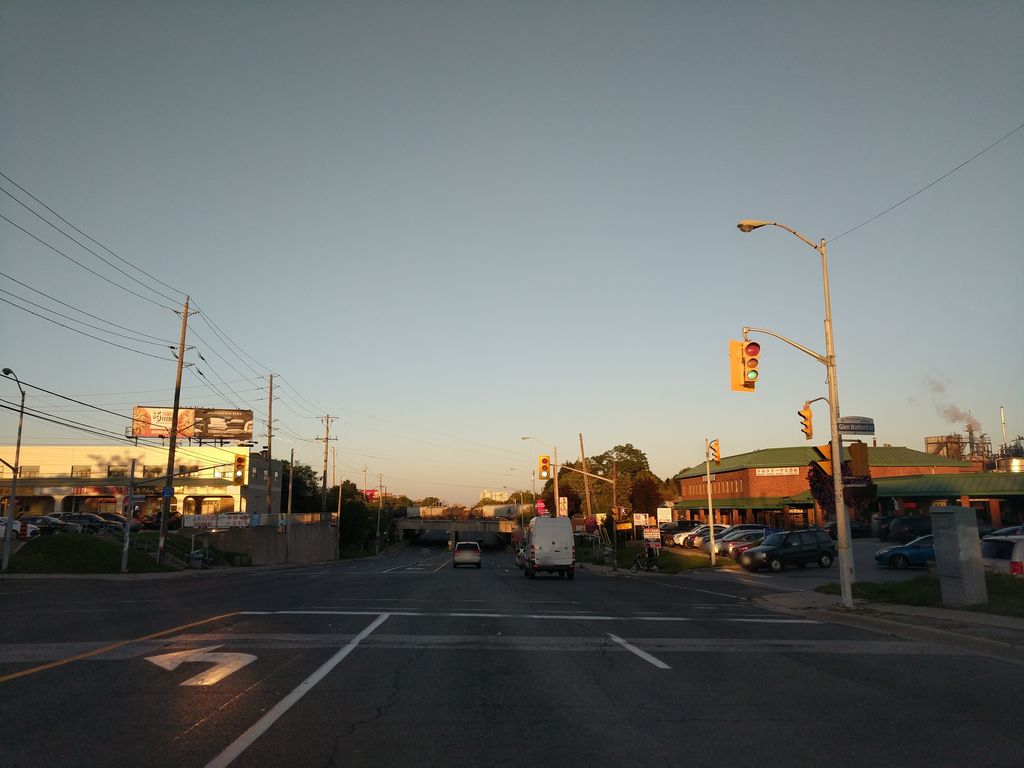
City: toronto